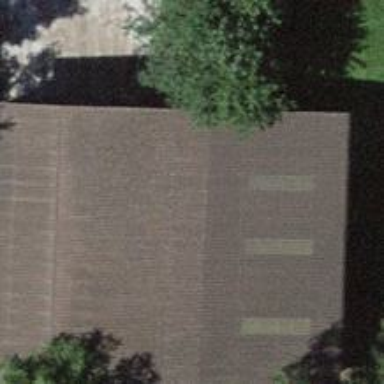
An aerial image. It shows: Building.